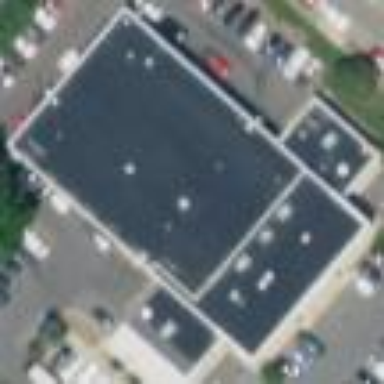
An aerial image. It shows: Car repair shop located in building.